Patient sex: M
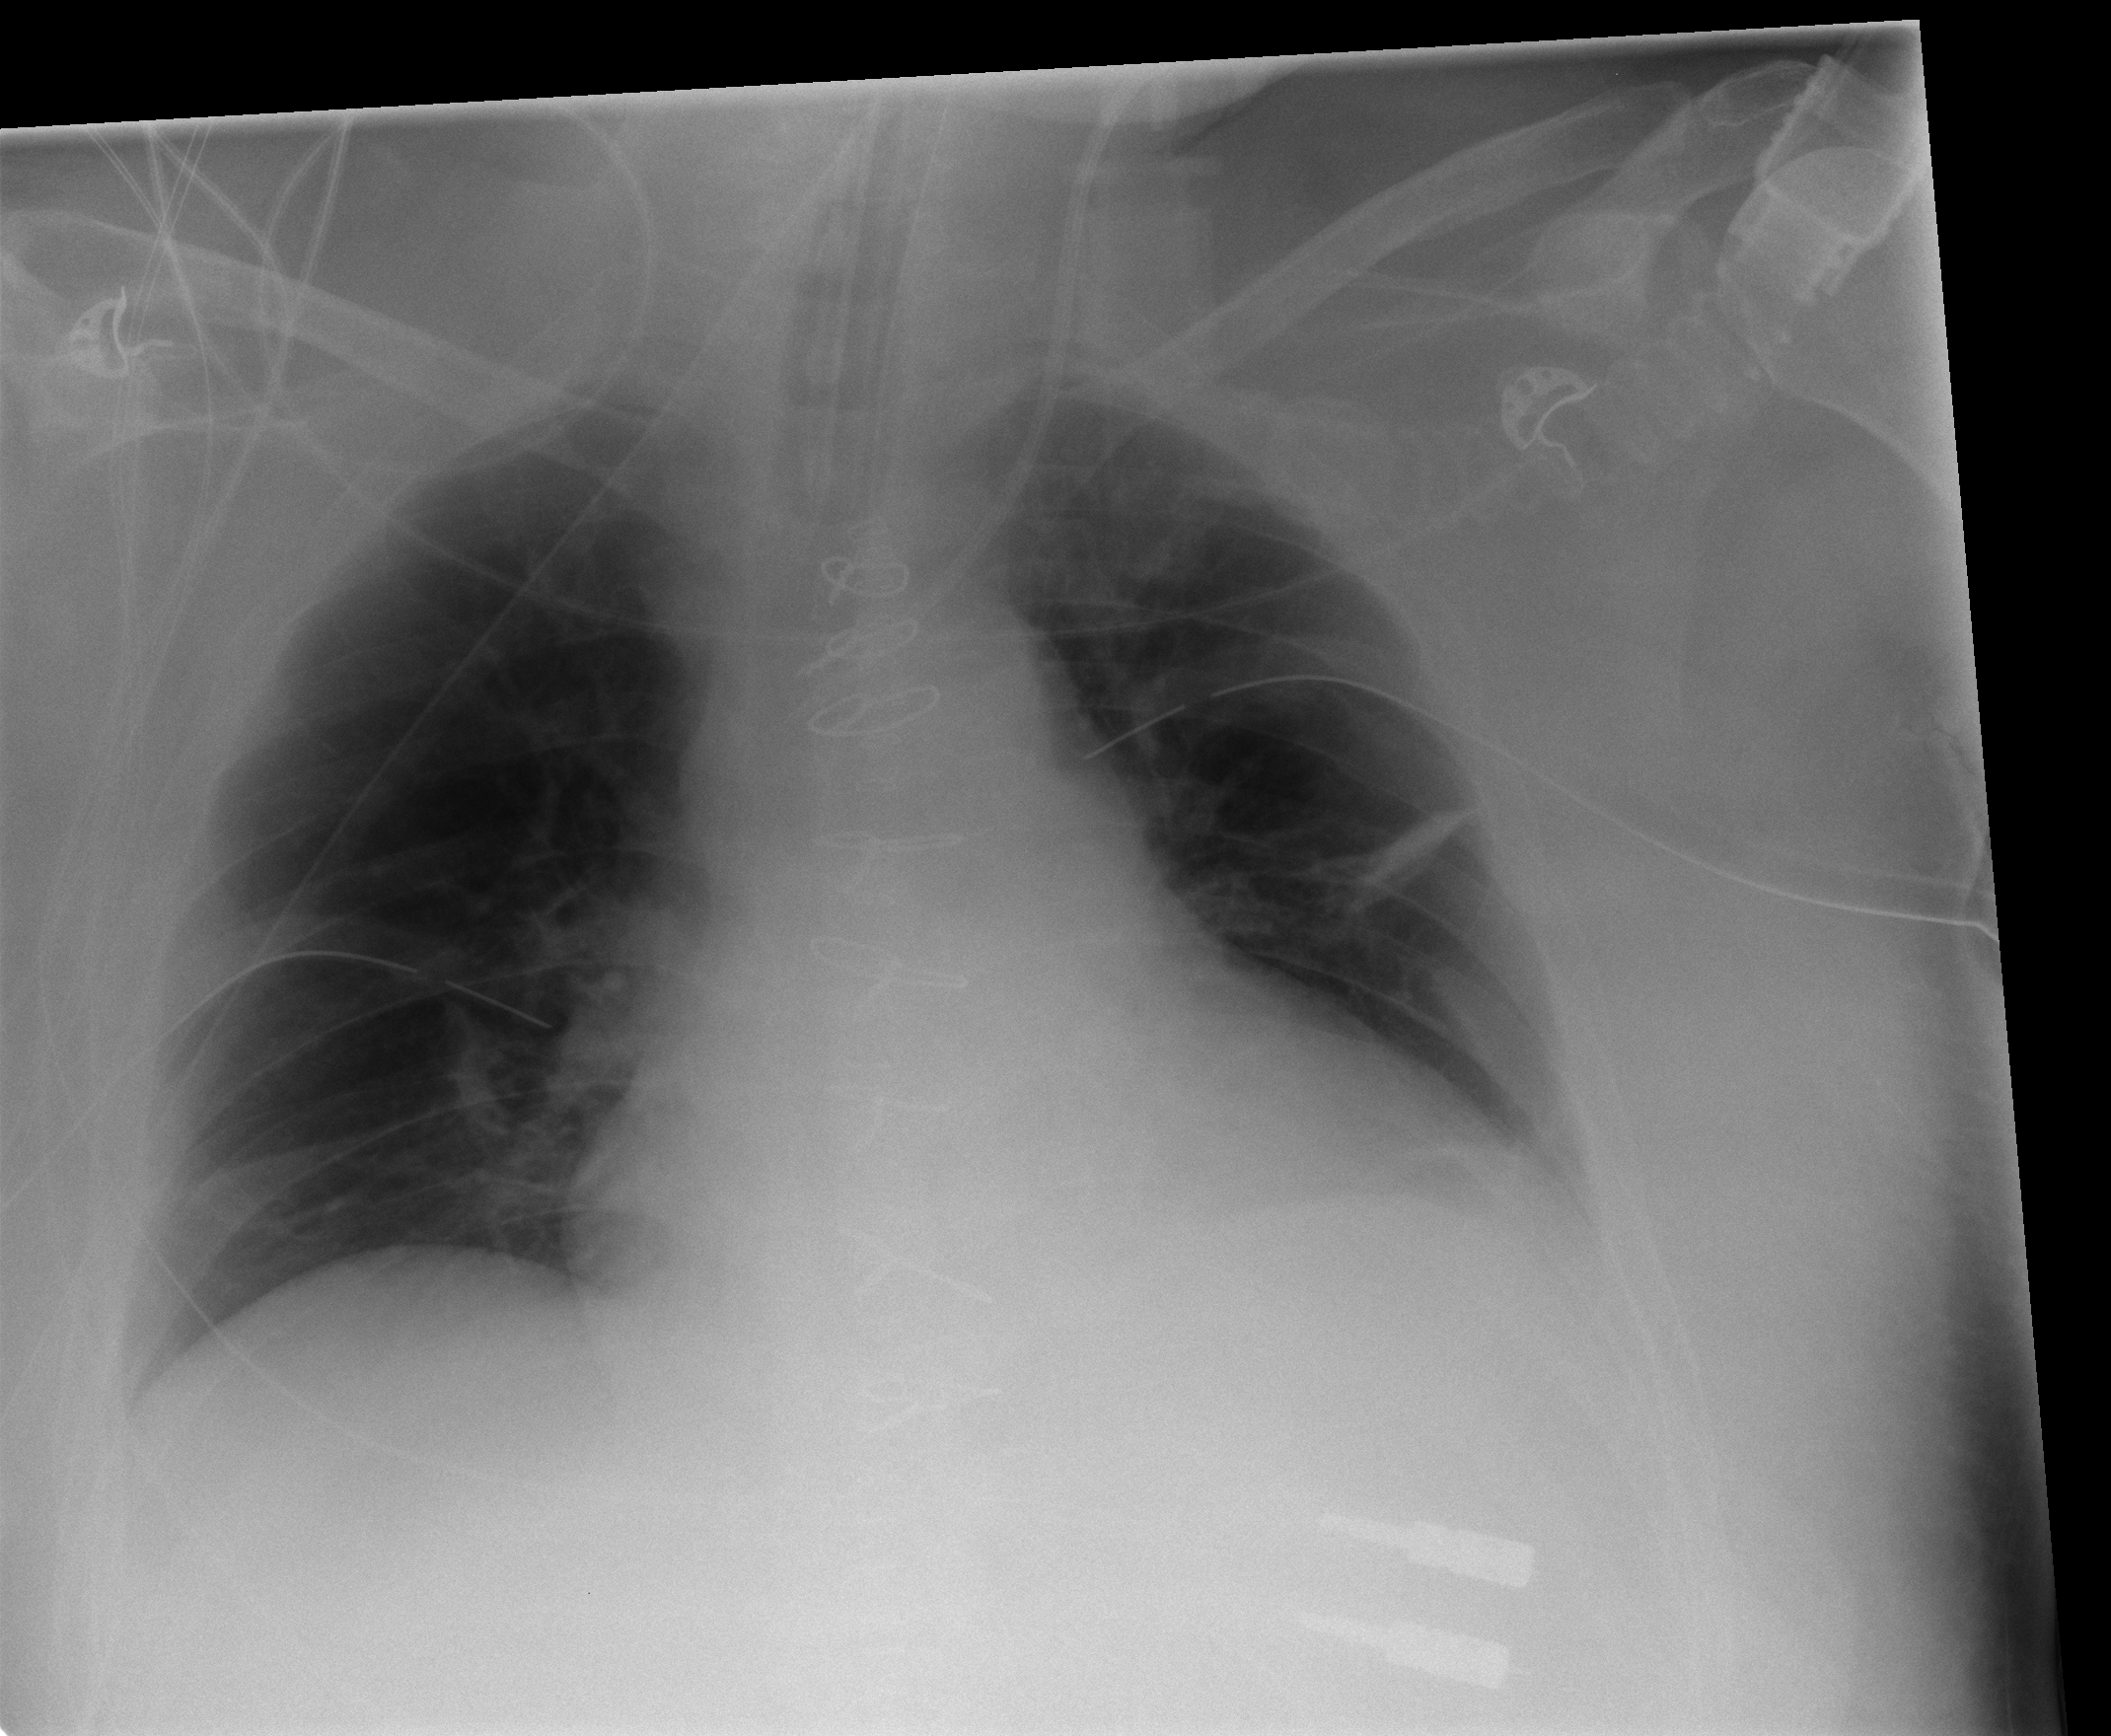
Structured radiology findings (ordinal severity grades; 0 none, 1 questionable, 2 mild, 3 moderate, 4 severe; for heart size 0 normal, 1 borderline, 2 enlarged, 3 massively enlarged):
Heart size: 2
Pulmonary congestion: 2
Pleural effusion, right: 0
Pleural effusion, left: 0
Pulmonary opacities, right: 0
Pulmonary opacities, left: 0
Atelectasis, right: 2
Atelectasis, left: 2